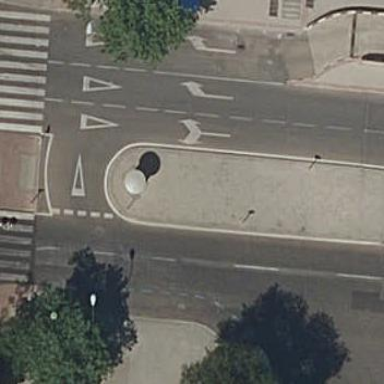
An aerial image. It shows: Kerb barrier.